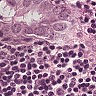
Metastatic tissue present: yes